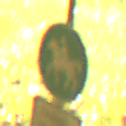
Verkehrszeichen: Reitweg
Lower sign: BesondereFahrzeugeUndTransportgueter7
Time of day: SunriseSunset
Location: Outdoor (Nature)
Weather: PartlyCloudy
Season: NotSpecified
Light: Natural